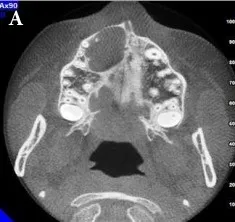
CBCT view;. First visit.
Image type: radiology (ct)